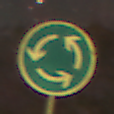
Verkehrszeichen: Kreisverkehr
Umgebung: Outdoor, Suburban
Tageszeit: Night
Wetter: Clear
Licht: Artificial
Jahreszeit: NotSpecified
Kontrast: HighContrast